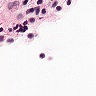
Metastatic tissue present: no